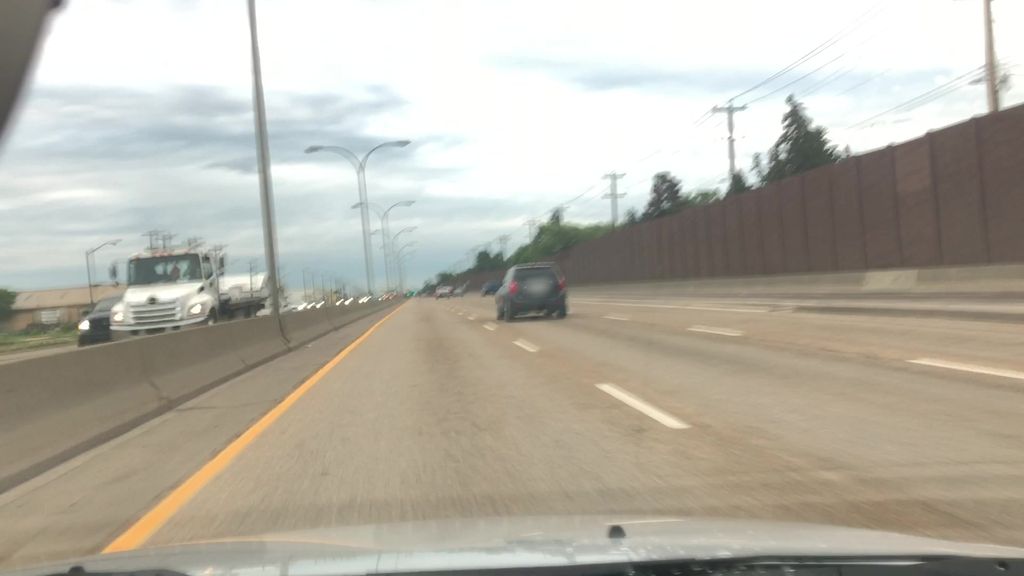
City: edmonton